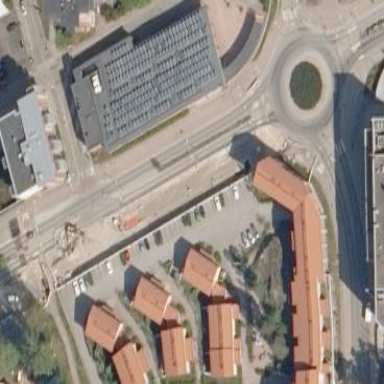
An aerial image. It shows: Supermarket building.